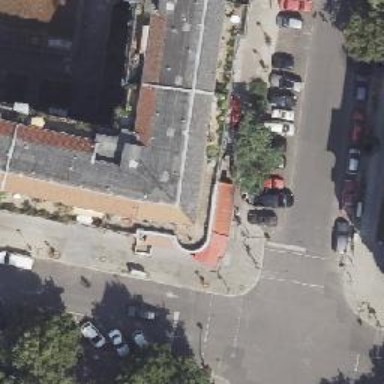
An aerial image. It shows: Greengrocer shop.